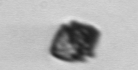
Label: Kryptoperidinium_triquetrum